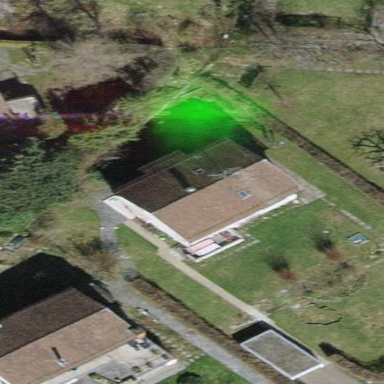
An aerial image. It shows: Detached building with gabled roof.